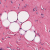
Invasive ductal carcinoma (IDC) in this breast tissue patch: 0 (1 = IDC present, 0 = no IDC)